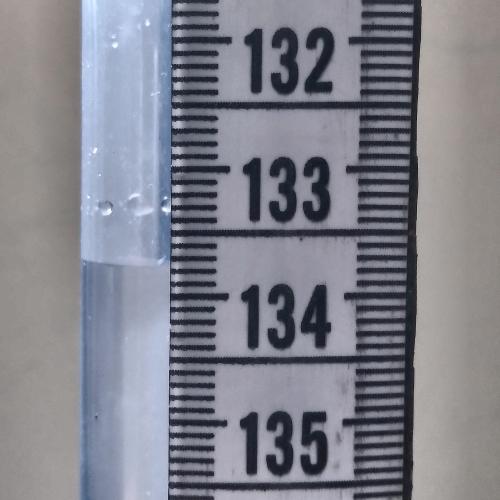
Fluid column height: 133.8 cm